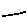
Label: line